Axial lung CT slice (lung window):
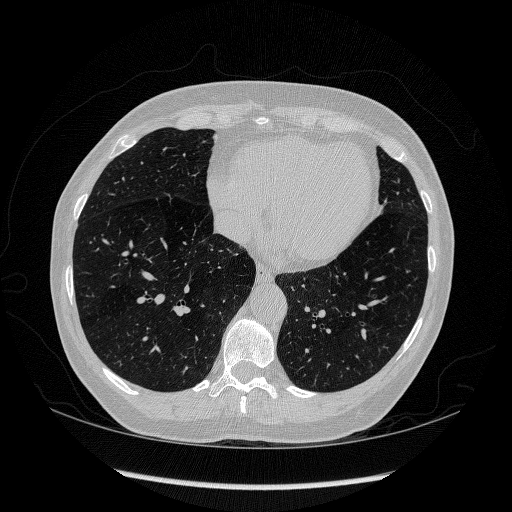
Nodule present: no